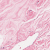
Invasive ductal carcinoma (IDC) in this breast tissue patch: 0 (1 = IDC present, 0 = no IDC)